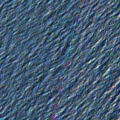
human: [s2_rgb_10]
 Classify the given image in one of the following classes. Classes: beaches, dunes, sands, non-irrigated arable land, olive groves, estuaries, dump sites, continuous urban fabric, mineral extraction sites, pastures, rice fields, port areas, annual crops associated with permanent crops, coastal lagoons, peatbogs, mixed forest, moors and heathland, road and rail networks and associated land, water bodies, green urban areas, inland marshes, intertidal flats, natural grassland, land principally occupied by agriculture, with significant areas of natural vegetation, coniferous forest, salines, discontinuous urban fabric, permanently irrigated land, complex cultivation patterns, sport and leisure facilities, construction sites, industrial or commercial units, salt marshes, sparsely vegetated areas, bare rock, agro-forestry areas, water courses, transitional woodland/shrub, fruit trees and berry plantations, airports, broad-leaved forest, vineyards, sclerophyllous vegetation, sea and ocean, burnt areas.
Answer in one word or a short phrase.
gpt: sea and ocean